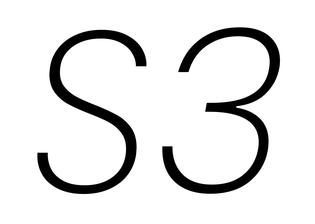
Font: Poppins-ExtraLightItalic